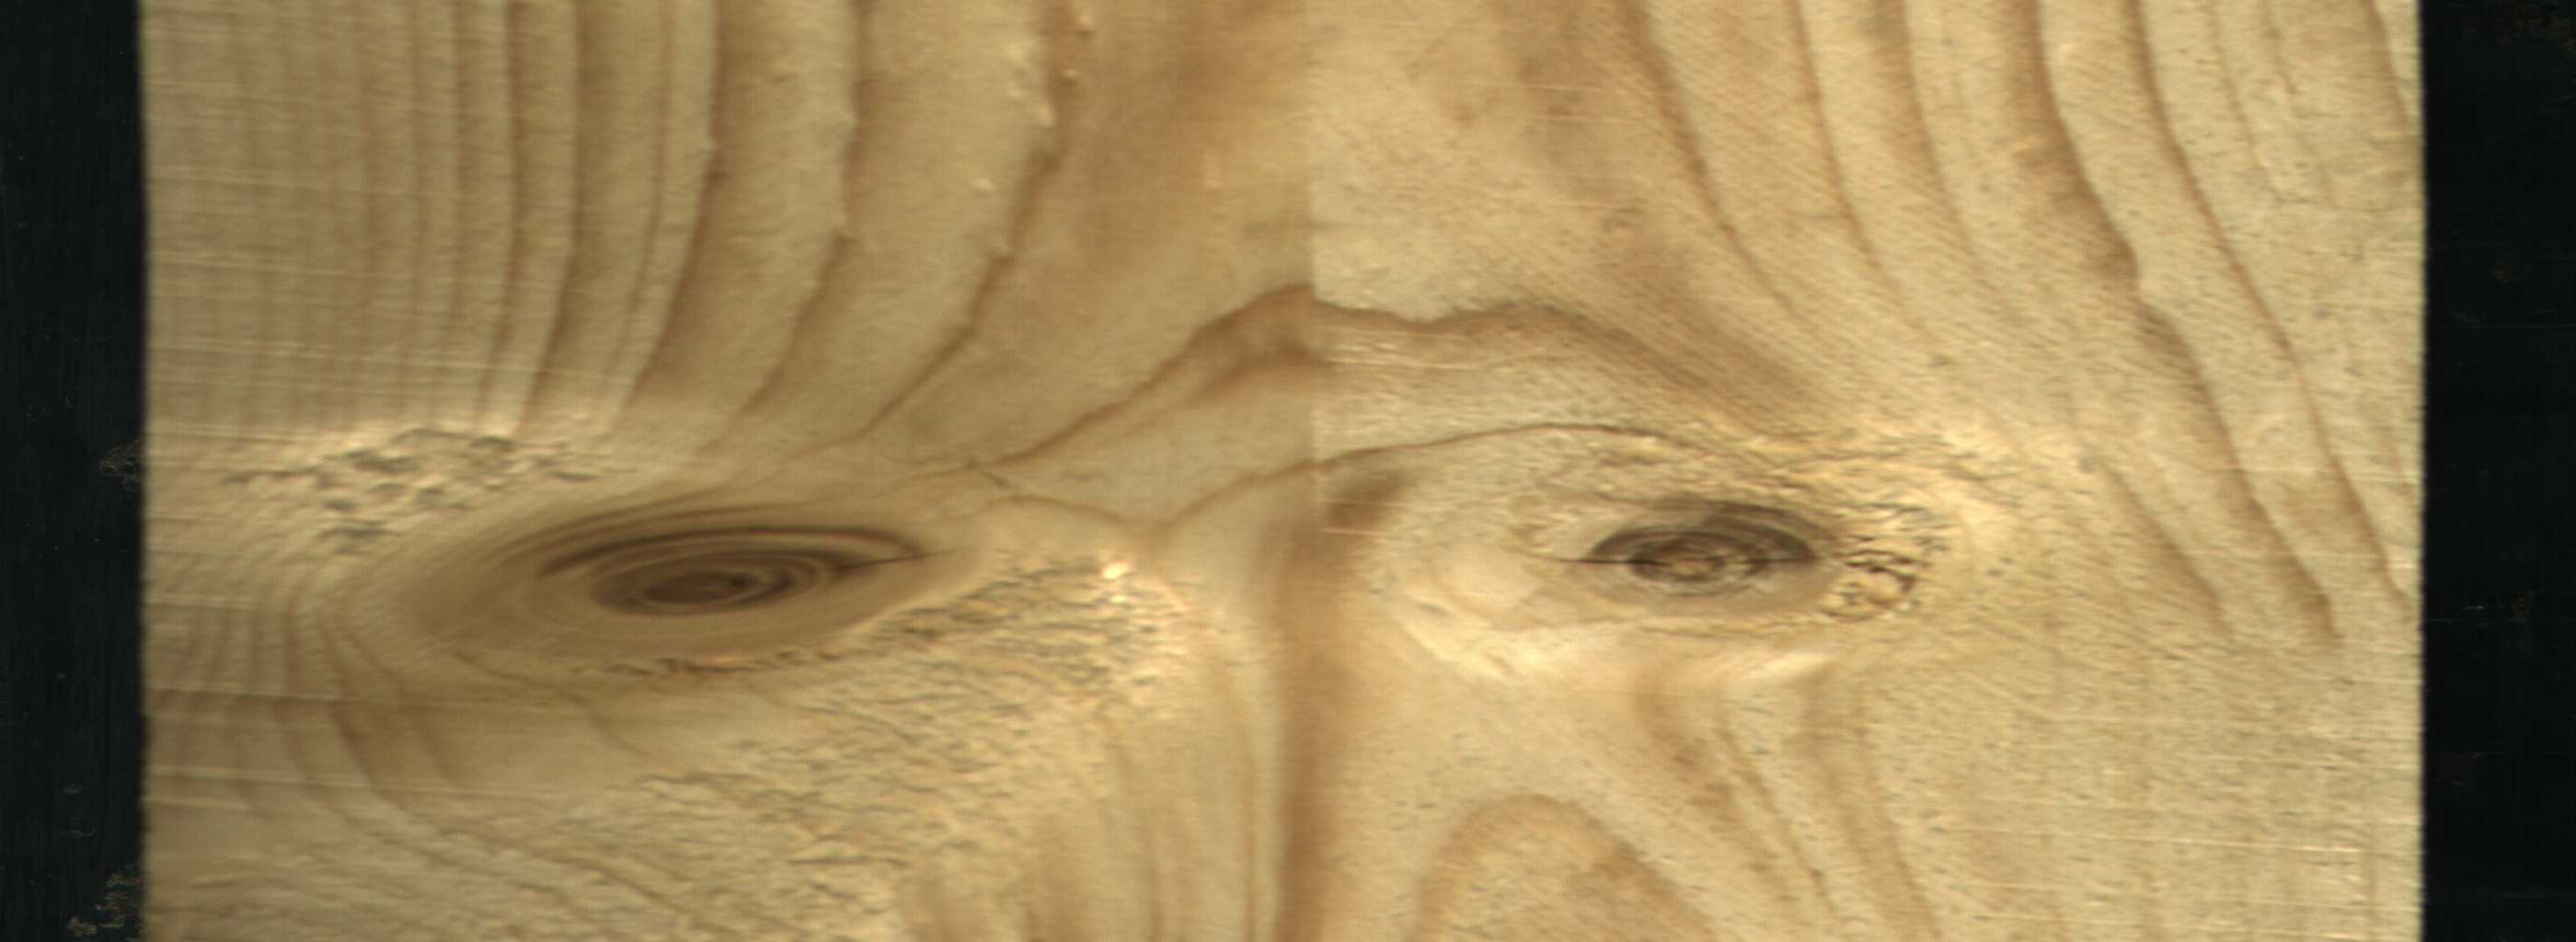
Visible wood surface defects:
knot_with_crack
Live_Knot